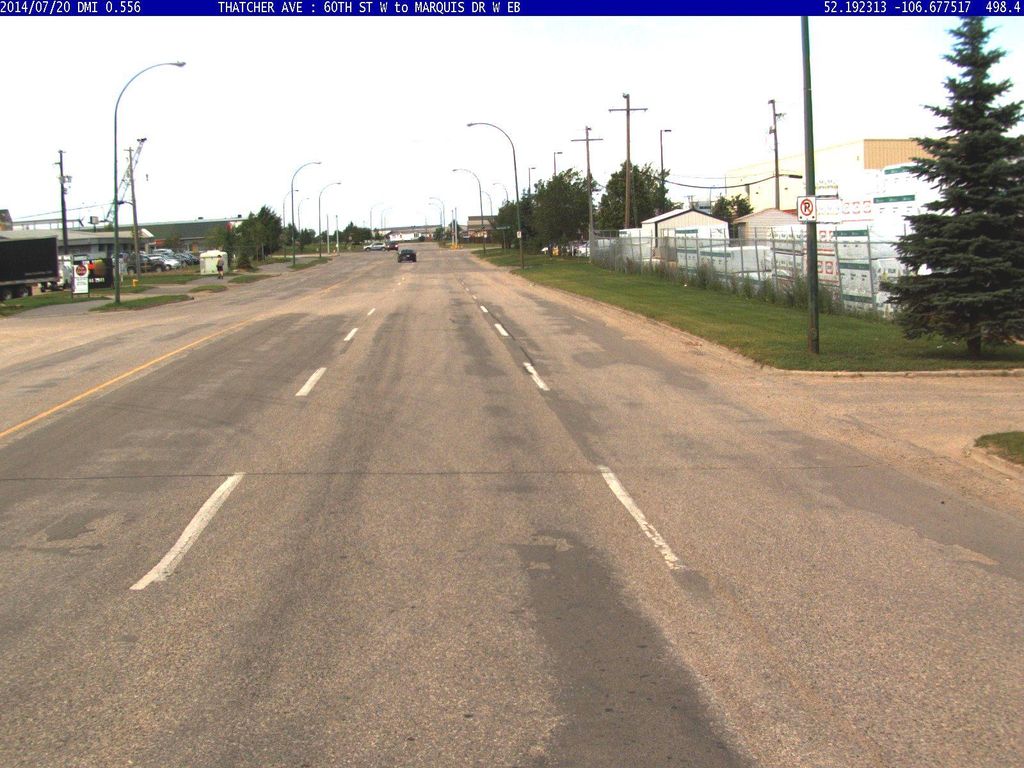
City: saskatoon